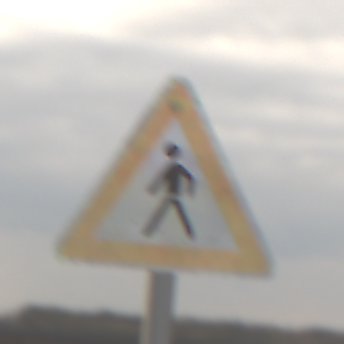
Verkehrszeichen: FussgaengerRechts
Umgebung: Outdoor, Nature
Tageszeit: MorningAfternoon
Wetter: Overcast
Licht: Natural
Jahreszeit: NotSpecified
Kontrast: LowContrast